Question: I have this code:
'''
function masterPiece()
figure
axis manual
axis([-10 10 -10 10])
plot(3,3,'Marker','o','MarkerFaceColor','red');
'''
This produces the follwing image. How can I set the axis from -10 to 10?
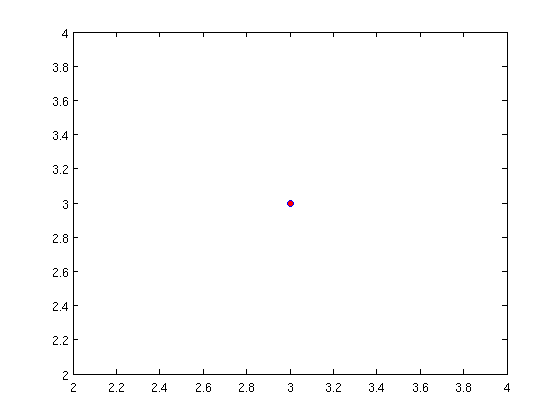
Answer: Move the line 'axis([-10 10 -10 10])' the 'plot' line.
Or: include 'hold on' the 'plot'. That will freeze the axis properties.